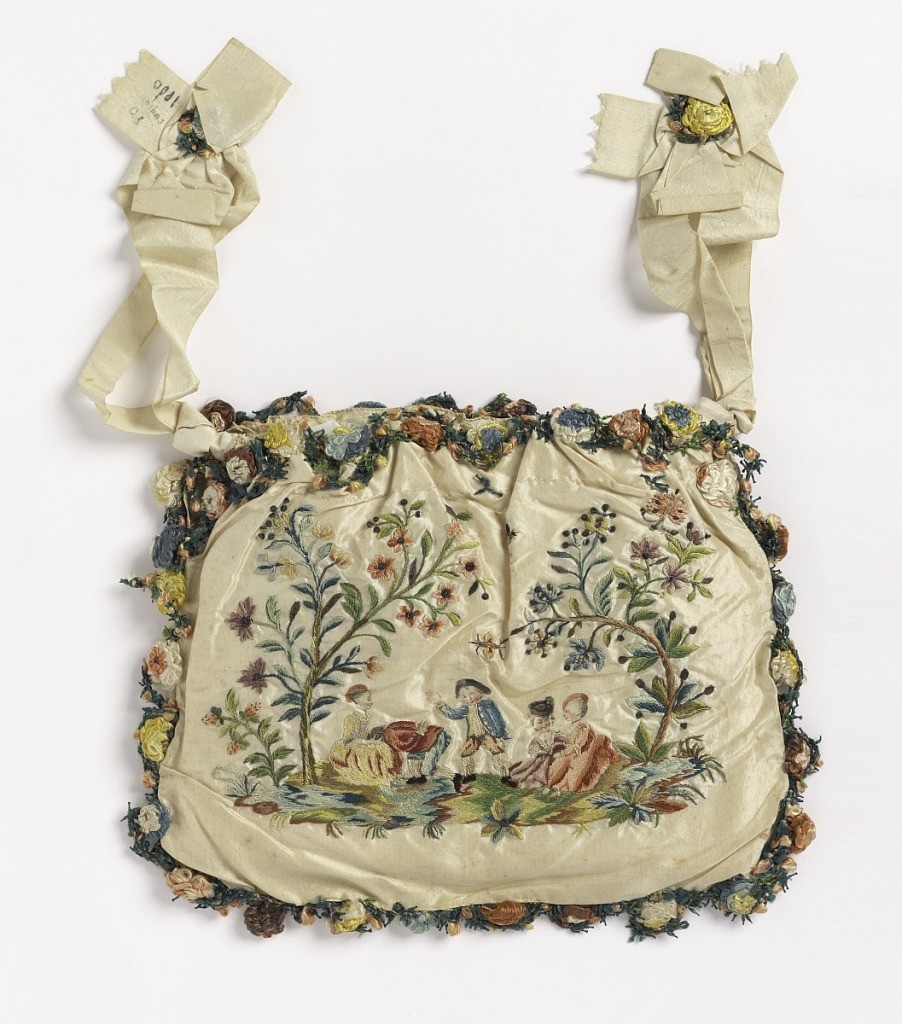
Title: Bag
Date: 1750–1800
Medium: silk, metal Technique: stem, running and knot stitches using attached coils of gilt wire and gilt spangles. Trimmed with floral vine made of dyed silks bound to wire.
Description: Woman's bag of white taffeta, embroidered in colored silks, metal thread and sequins. On one side, children playing game of "la main chaude;" on the other, woman offering grapes to a child. Faces painted. Edged with elaborate trimming of silk flowers.